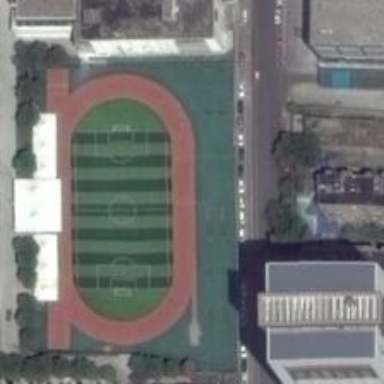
Dosens of cars are parked near this standard football field .